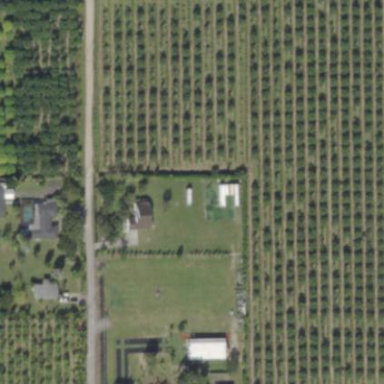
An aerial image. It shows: Orchard with evergreen trees. The trees are currently leafless.